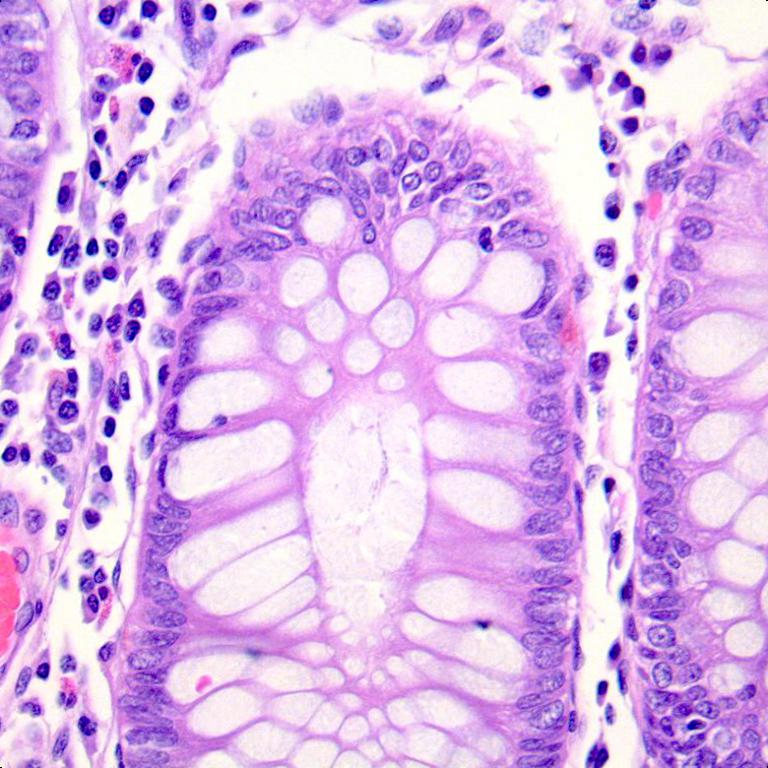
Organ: colon
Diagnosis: benign